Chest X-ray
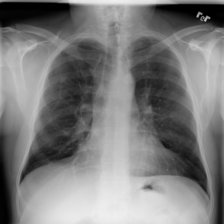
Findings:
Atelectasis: negative
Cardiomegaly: negative
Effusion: negative
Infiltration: negative
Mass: negative
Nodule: negative
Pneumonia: negative
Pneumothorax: negative
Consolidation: negative
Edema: negative
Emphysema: negative
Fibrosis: negative
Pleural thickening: negative
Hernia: negative